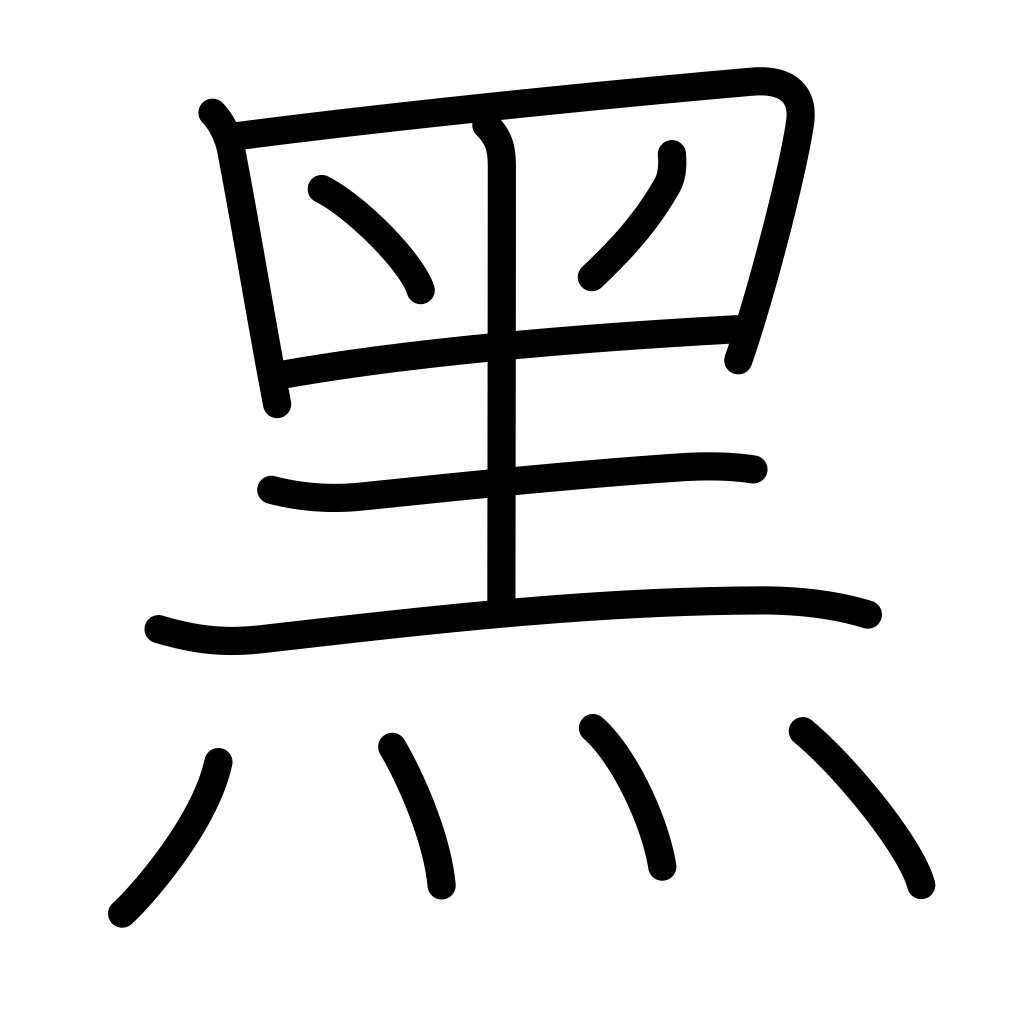
Meaning: black, dark, evil, sinister